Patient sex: M
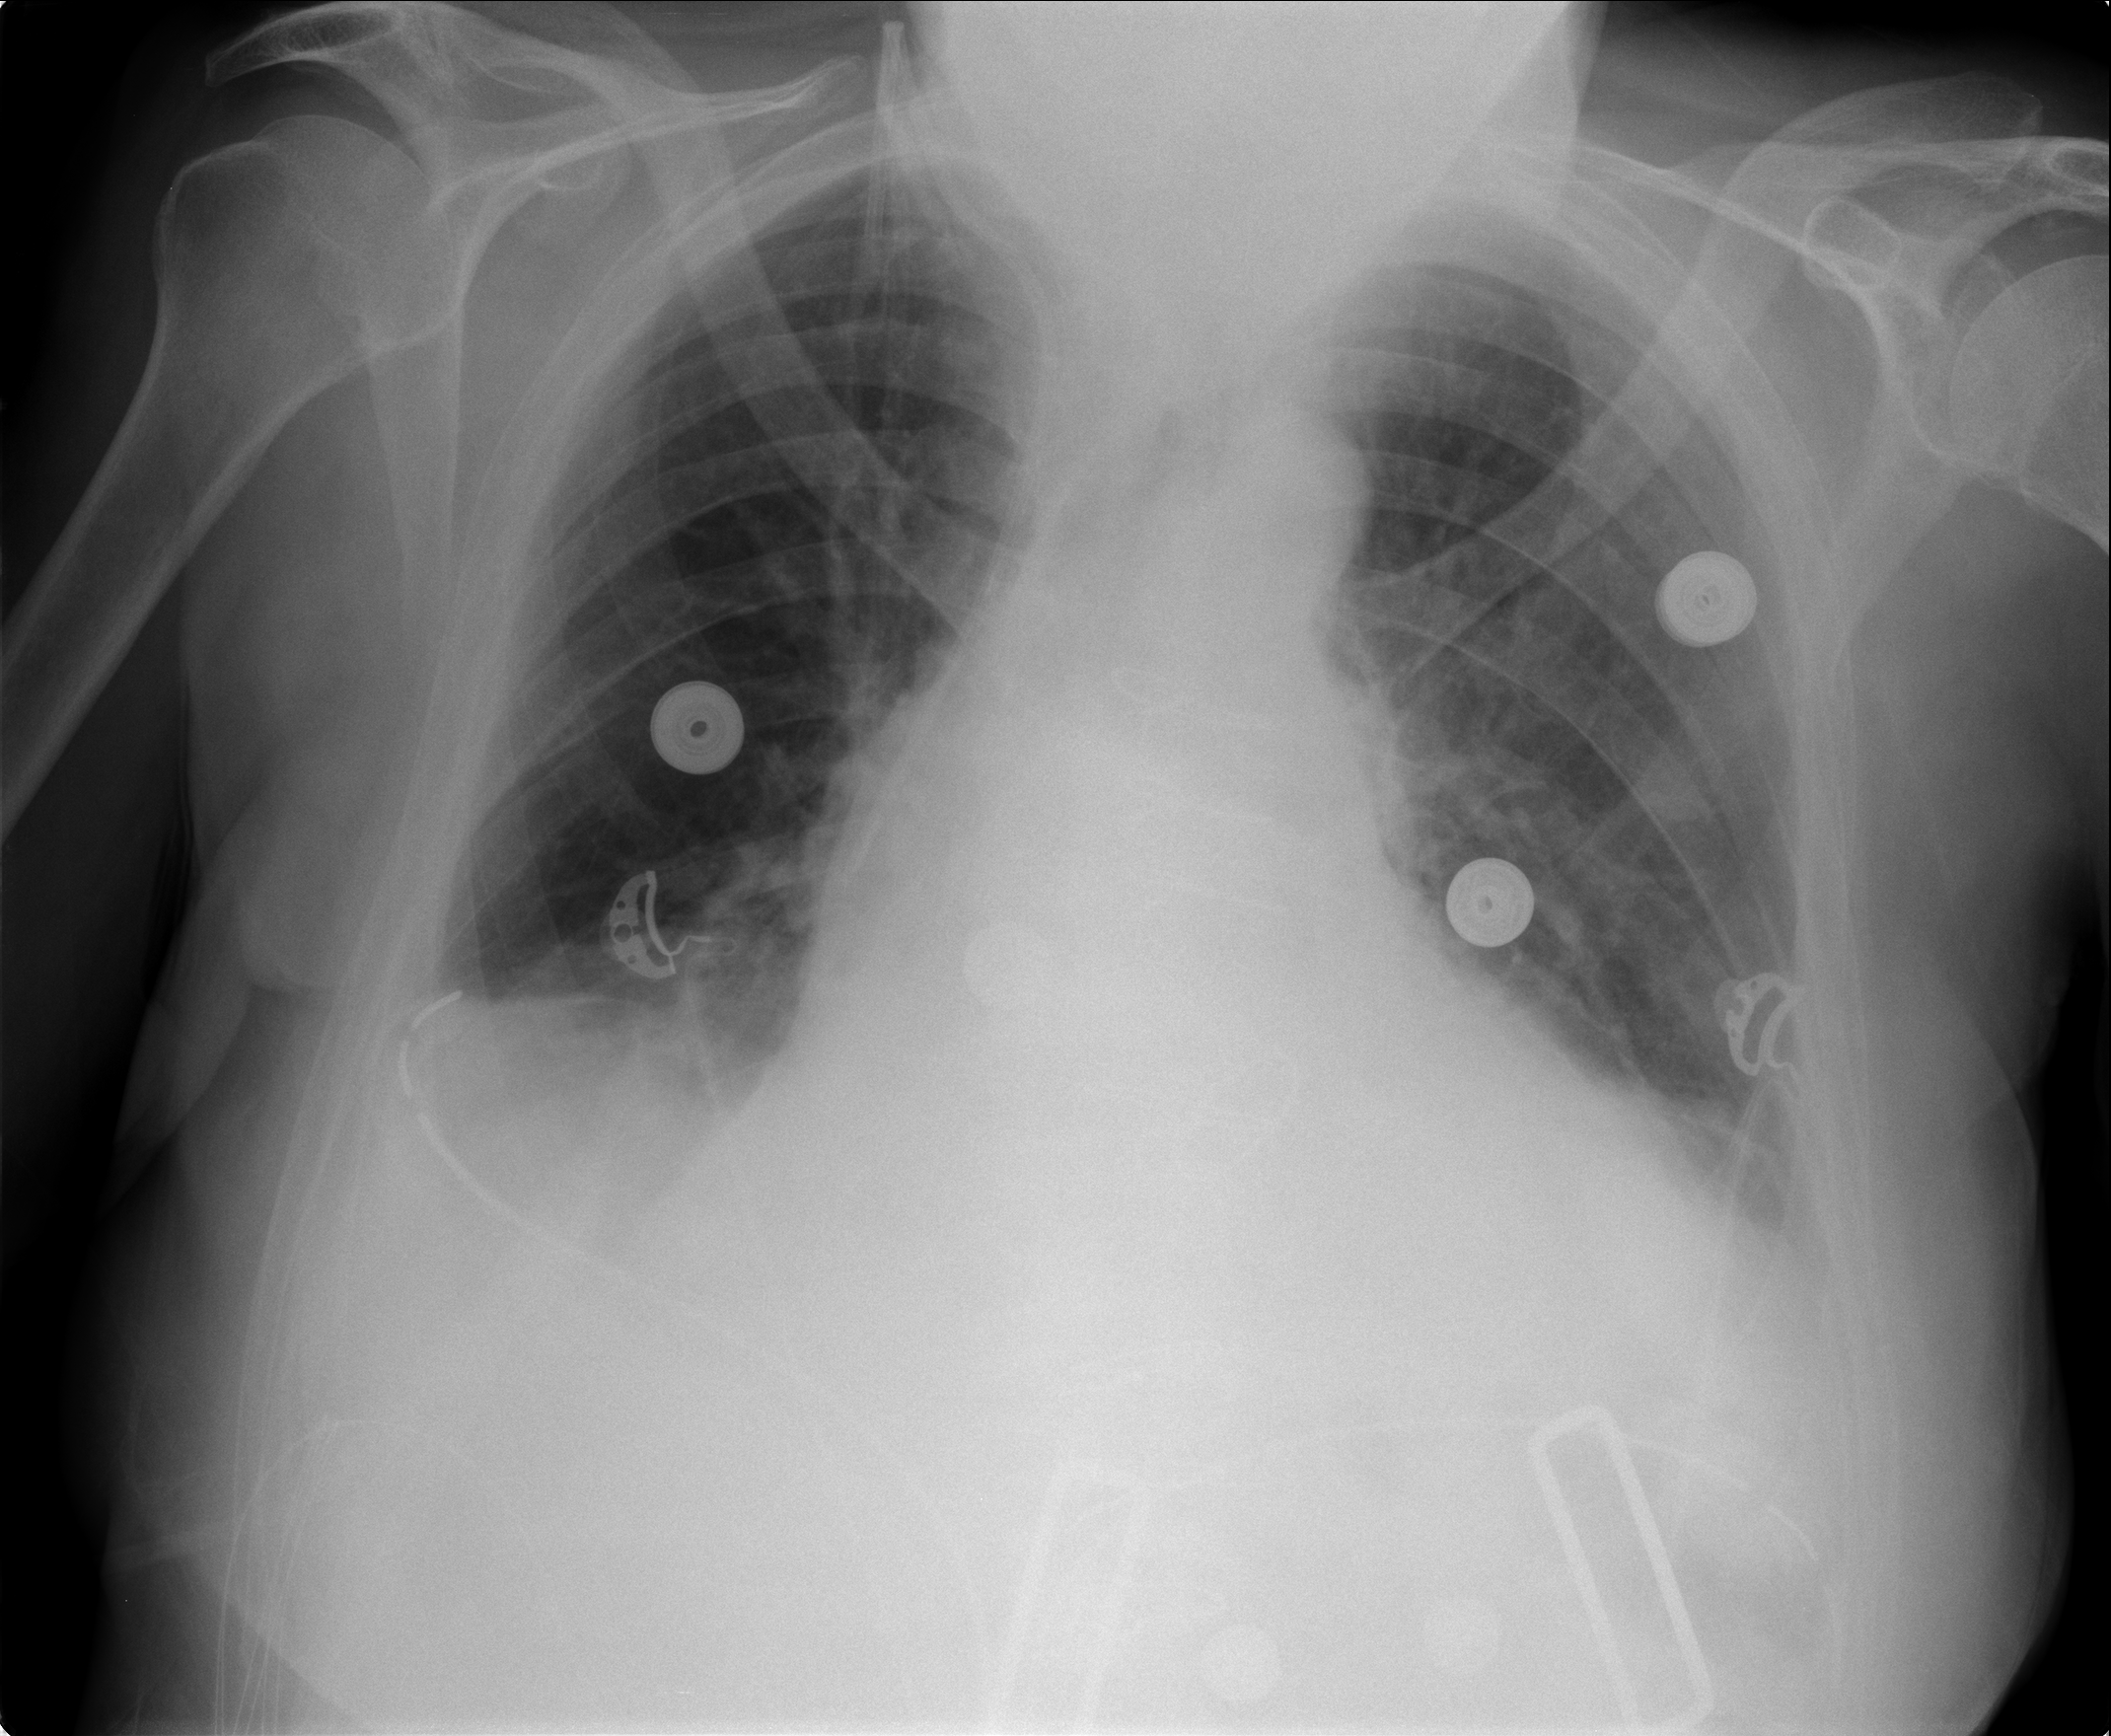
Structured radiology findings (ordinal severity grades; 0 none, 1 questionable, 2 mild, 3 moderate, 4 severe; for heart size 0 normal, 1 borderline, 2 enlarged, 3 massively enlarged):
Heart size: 2
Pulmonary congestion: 1
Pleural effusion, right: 2
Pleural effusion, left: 2
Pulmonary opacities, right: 2
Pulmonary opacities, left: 1
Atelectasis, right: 2
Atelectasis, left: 3